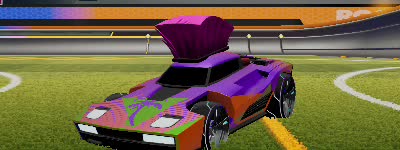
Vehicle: breakout